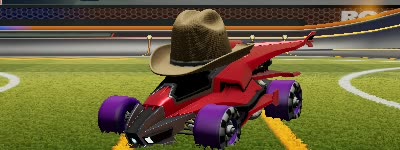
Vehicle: aftershock